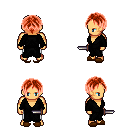
a pixel art fantasy rpg character, male body template, human, tanned skin, gray robe, white pants, red parted hairstyle, brown slippers, dagger, four views (front, back, left, right), 2x2 character sprite sheet, small pixel art, hard edges, no anti-aliasing